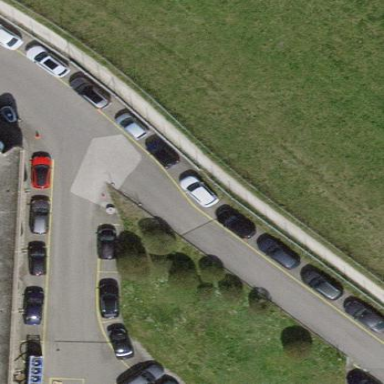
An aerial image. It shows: Parking area with surface.